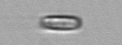
Label: Chrysochromulina